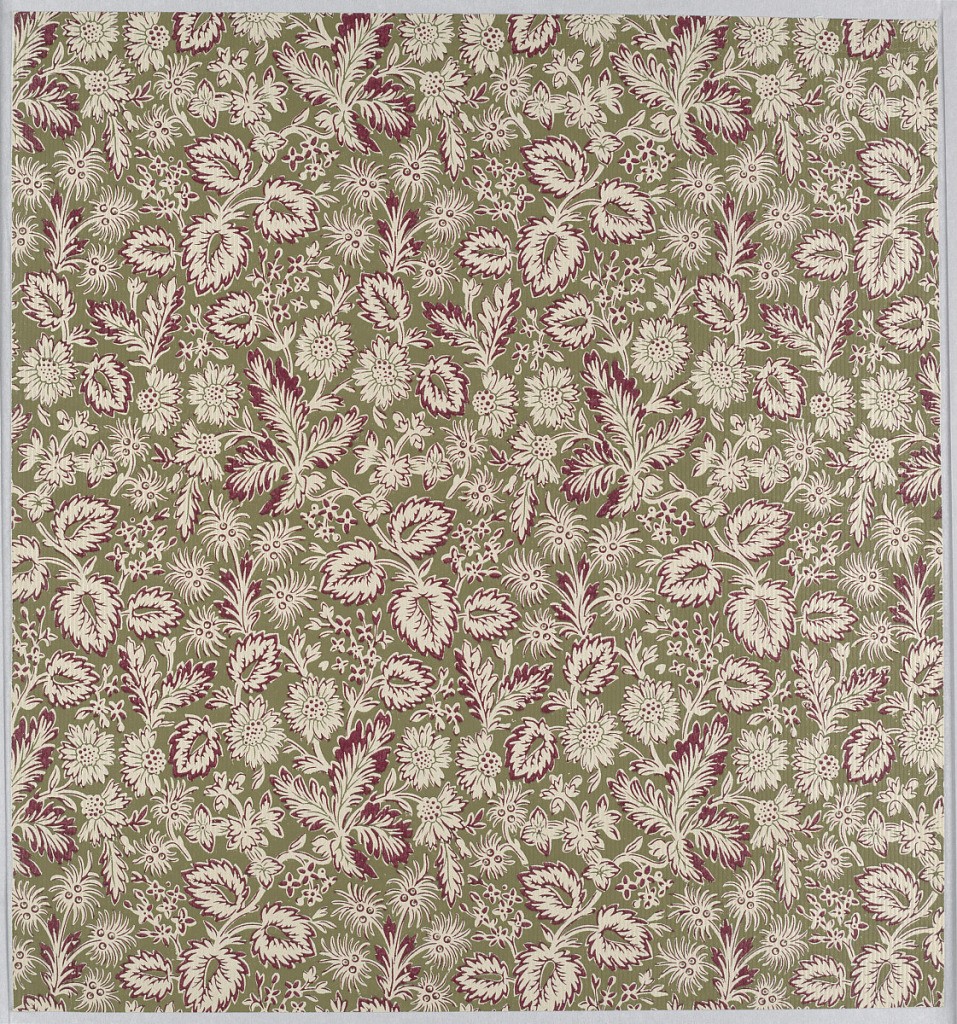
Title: Sidewall
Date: ca. 1880
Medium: Machine printed on embossed paper
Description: Aesthetic style design with dense all-over pattern of foliage with several varieties of flowers; single-motif repeat glide-reflected vertically and printed in columns; foliage marked out in dark red and green, with flowers predominantly green and leaves predominantly red; dark green ground on vertically ribbed paper.